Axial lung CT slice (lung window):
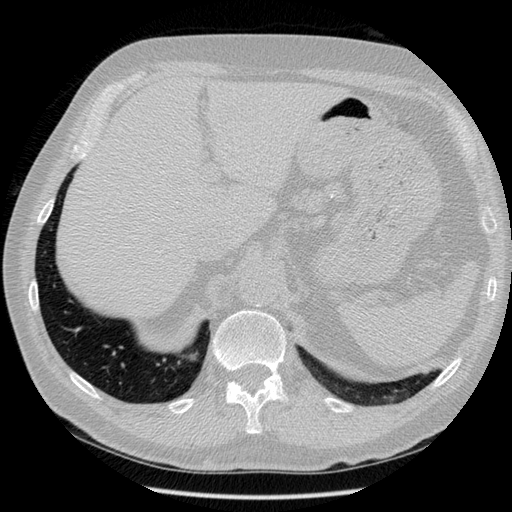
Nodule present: no